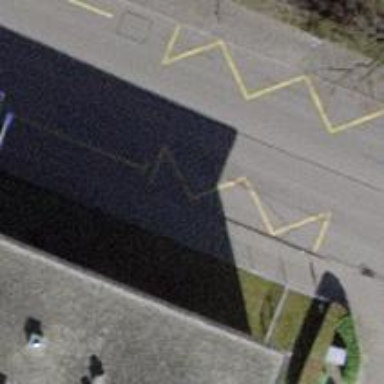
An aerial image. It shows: Public transport stop position.